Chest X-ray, PA view. Patient: 49 years old, sex M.
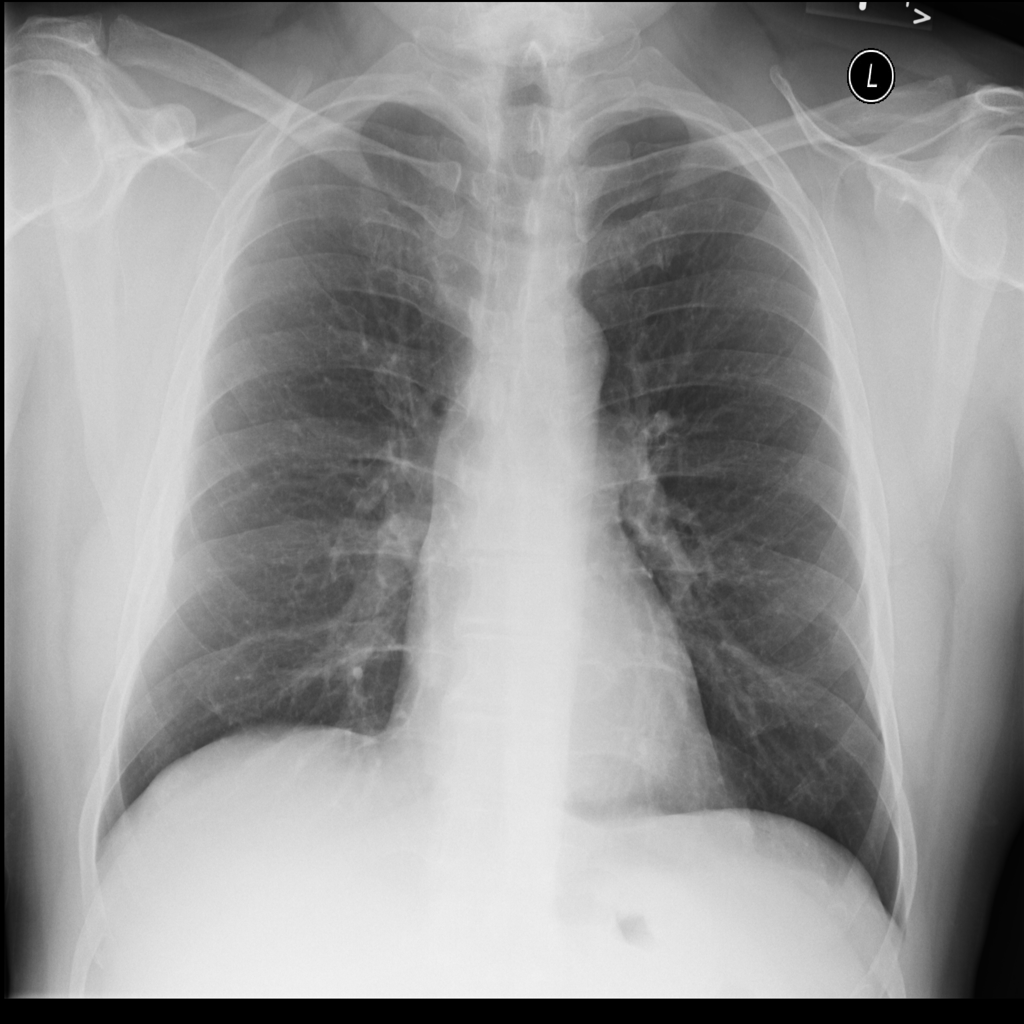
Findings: No Finding